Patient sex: M
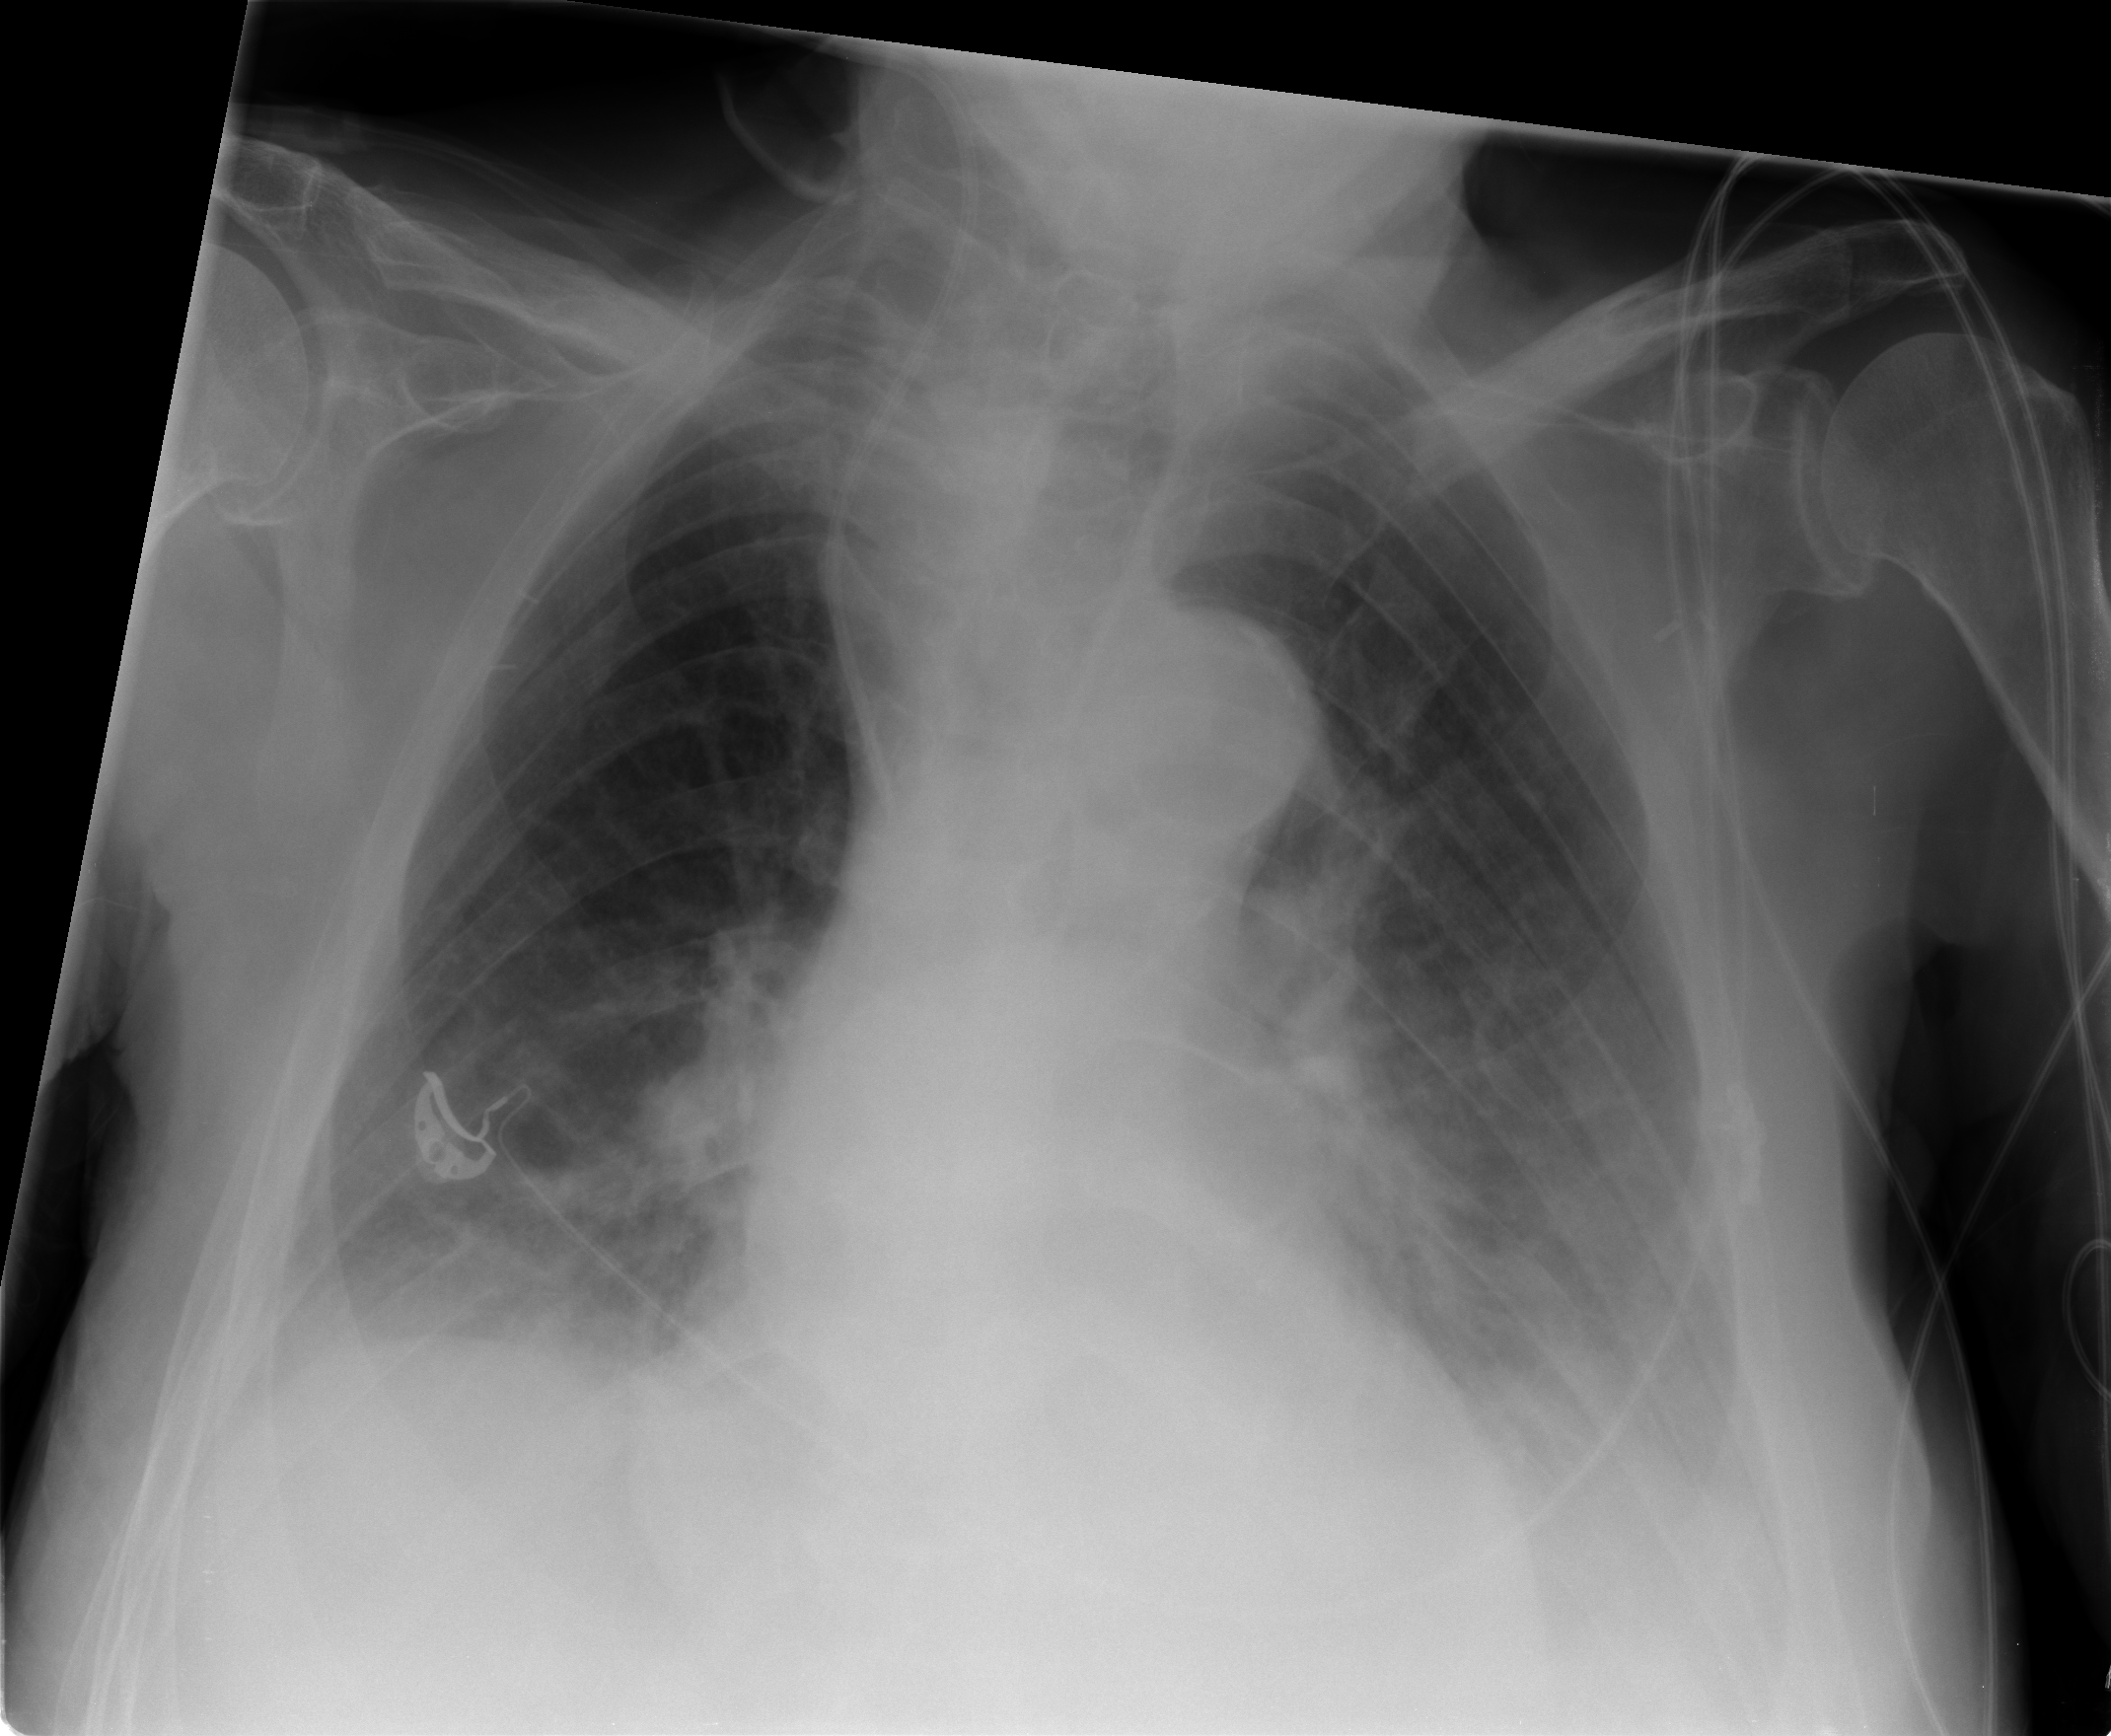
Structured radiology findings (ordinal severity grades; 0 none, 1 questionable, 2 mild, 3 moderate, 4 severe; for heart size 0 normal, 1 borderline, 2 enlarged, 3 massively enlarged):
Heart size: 0
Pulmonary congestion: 2
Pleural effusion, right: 2
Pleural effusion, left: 2
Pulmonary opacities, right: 0
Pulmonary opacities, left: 0
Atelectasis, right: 2
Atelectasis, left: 2